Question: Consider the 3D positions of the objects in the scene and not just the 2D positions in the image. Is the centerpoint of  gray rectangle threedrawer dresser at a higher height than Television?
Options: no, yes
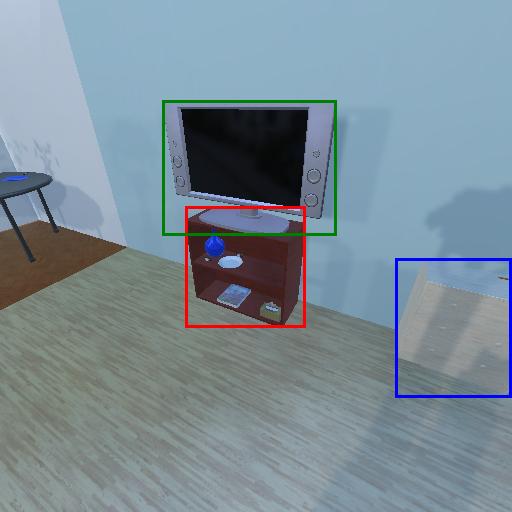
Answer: no